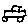
Label: car